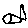
Label: fish